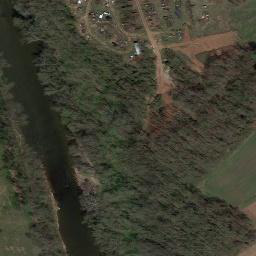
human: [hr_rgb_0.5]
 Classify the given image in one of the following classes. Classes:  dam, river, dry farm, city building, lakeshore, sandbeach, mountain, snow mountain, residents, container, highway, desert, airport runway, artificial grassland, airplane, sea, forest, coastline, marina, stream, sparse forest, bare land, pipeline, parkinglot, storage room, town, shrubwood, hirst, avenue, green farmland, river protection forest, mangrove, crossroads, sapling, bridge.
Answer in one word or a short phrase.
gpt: river